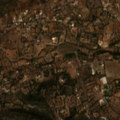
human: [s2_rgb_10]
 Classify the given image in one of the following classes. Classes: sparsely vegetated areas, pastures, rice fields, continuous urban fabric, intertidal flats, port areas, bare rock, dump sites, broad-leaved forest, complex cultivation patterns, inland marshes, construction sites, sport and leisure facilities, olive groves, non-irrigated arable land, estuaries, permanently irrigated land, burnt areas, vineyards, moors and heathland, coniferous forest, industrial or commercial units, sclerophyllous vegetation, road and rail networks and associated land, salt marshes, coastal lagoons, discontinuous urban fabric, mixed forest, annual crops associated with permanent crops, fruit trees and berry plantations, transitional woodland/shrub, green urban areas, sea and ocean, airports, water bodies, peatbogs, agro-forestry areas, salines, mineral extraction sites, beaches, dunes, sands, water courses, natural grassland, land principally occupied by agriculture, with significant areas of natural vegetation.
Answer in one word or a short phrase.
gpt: annual crops associated with permanent crops, sclerophyllous vegetation